高一 · 立体几何学
如图所示, 在四棱雉 $P-A B C D$ 中, $P A \perp$ 底面 $A B C D$, 且底面各边都相等, $M$ 是 $P C$ 上的一动点, 当点 $M$ 满足时, 平面 $M B D \perp$ 平面 $P C D$. (只要填写一个你认为是正确的条件即可)

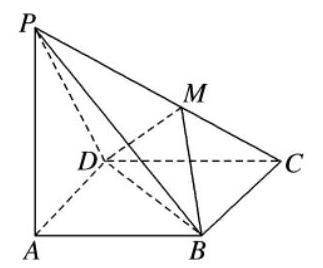
答案: $D M \perp P C$ (或 $B M \perp P C$ 等)
解析: 理可知, $B D \perp P C$.

$\therefore$ 当 $D M \perp P C$ (或 $B M \perp P C$ ) 时, 即有 $P C \perp$ 平面 $M B D$,

而 $P C \subset$ 平面 $P C D$,

$\therefore$ 平面 $M B D \perp$ 平面 $P C D$.